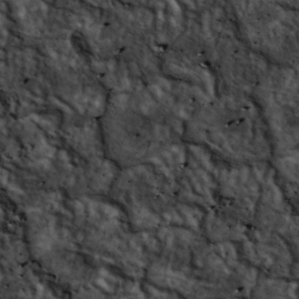
Label: non_frost